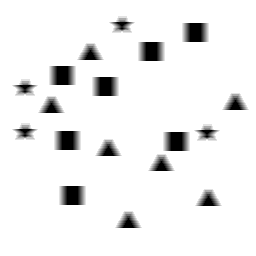
Squares: 7
Triangles: 7
Stars: 4
Total shapes: 18